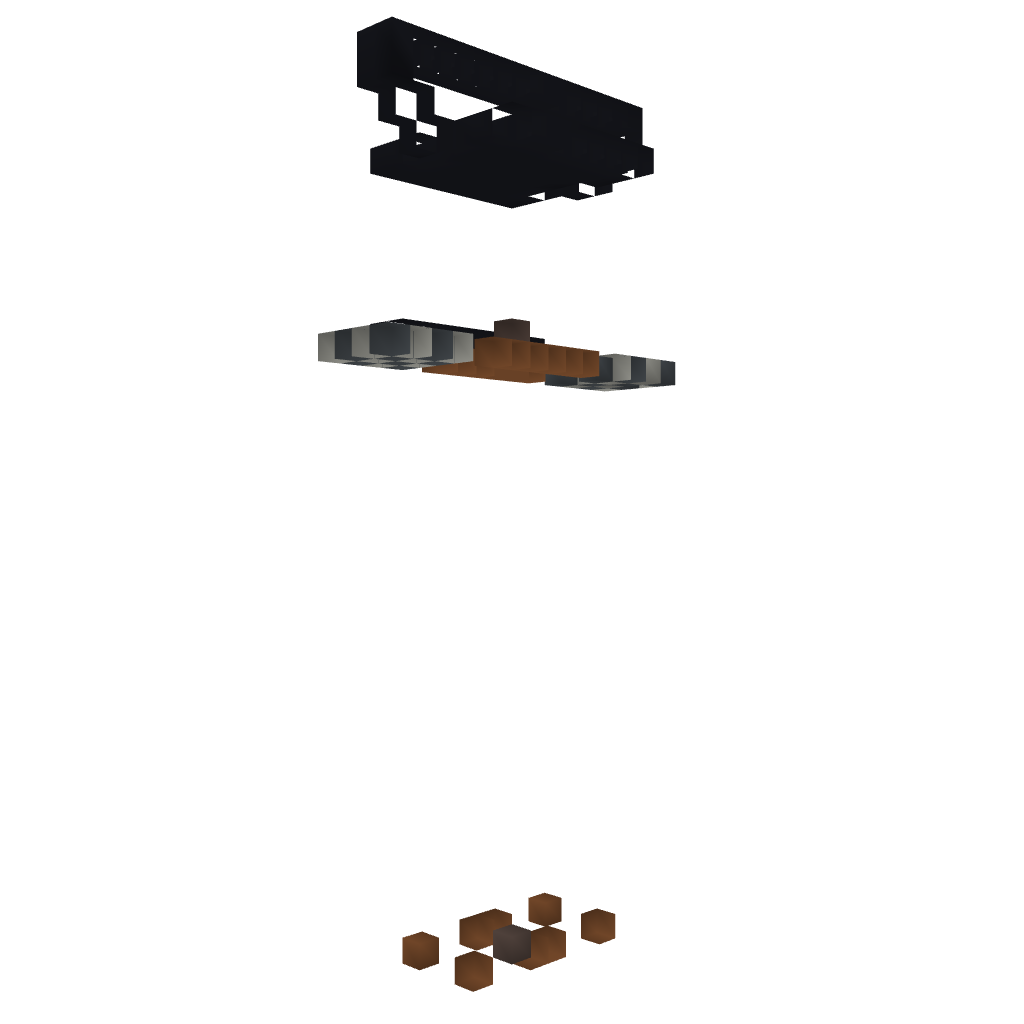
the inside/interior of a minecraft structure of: Mayan Statue